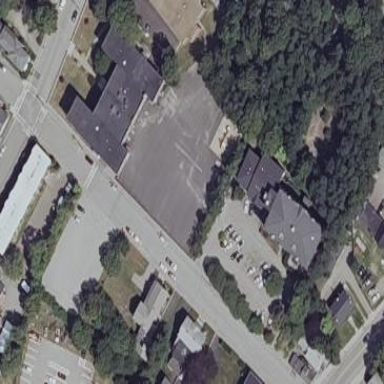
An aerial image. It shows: Asphalt pedestrian road leading to schoolyard.